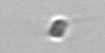
Label: Chaetoceros_tenuissimus